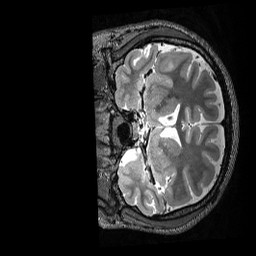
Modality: T2w
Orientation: coronal
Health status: healthy
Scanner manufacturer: siemens
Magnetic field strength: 3 T
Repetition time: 3.2 s
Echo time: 0.565 s